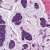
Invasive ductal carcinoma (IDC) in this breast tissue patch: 1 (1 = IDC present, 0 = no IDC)